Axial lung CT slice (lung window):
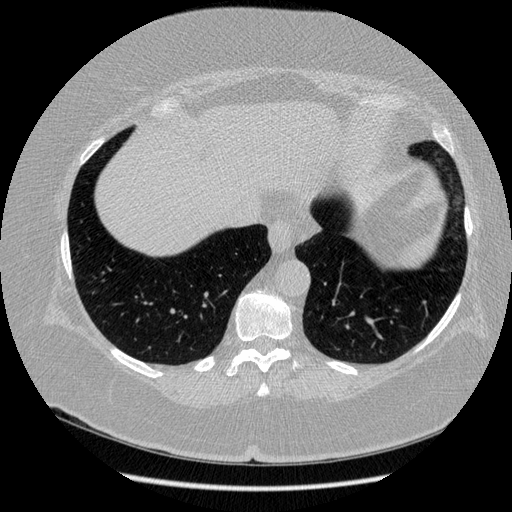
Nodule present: no